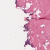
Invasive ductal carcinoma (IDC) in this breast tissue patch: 0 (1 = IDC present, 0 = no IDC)